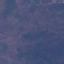
Label: HerbaceousVegetation